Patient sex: M
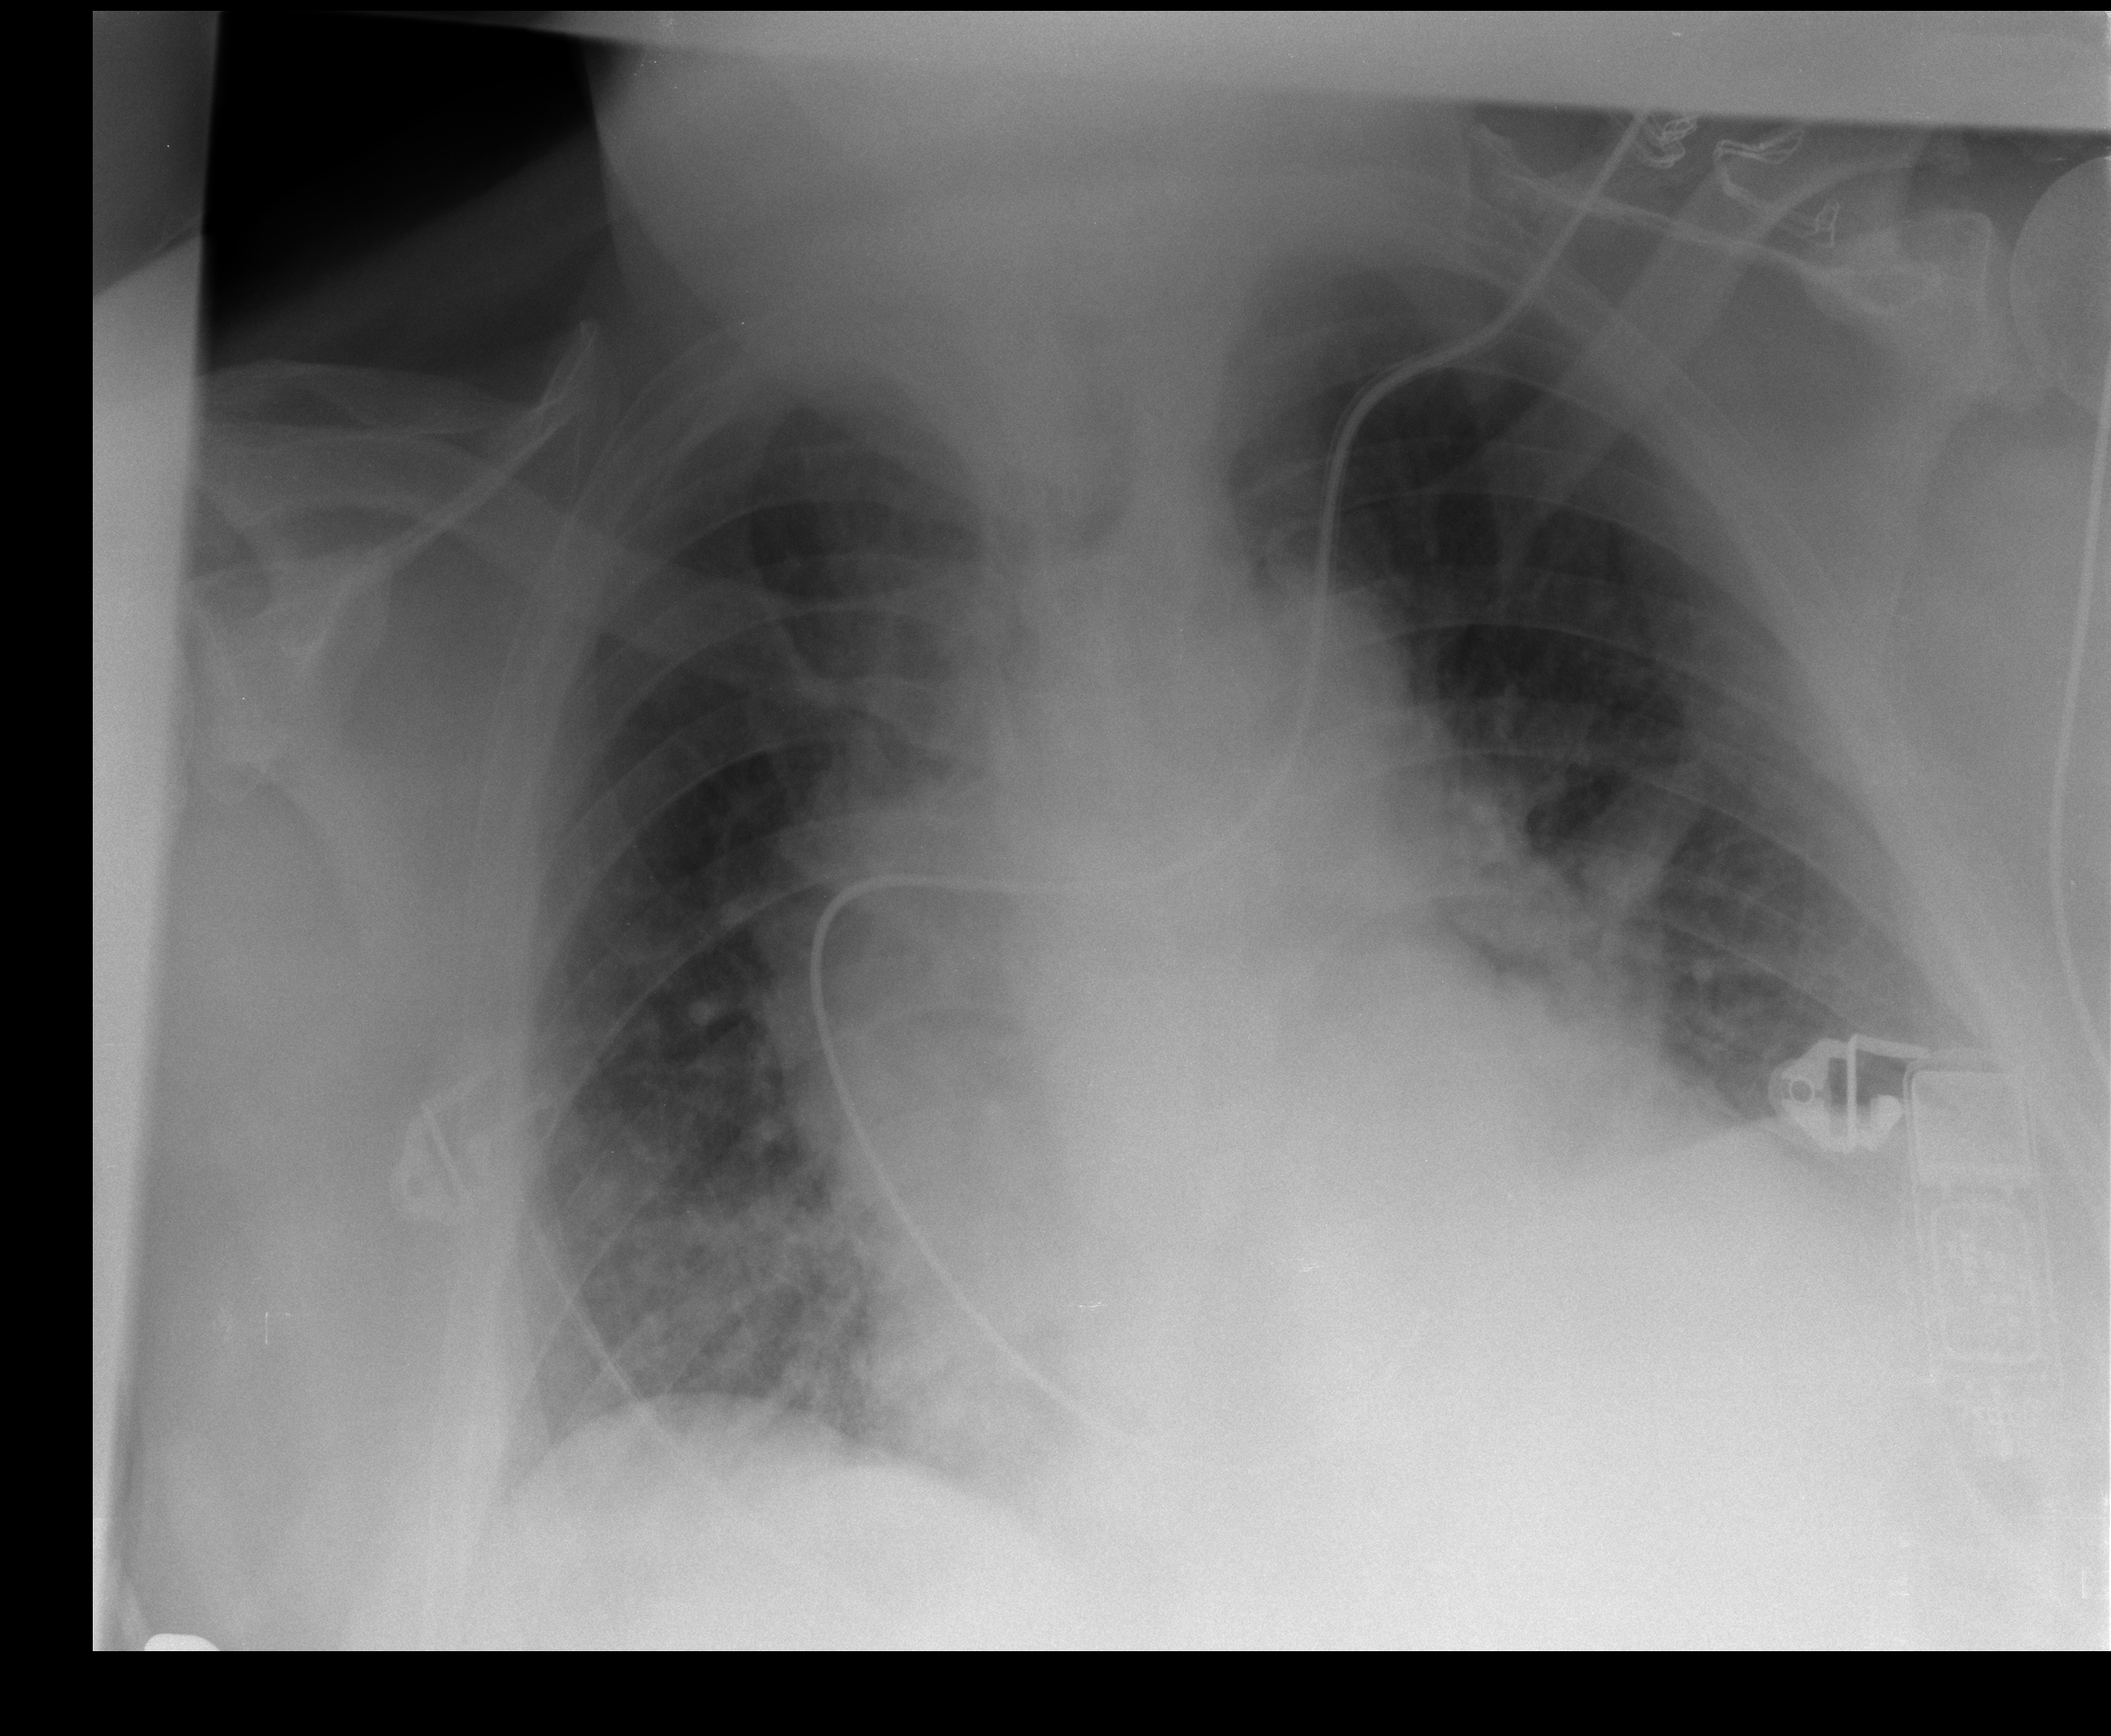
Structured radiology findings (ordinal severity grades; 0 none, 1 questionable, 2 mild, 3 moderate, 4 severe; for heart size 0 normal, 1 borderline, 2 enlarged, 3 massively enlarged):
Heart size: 2
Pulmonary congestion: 2
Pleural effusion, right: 0
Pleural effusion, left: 0
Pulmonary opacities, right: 1
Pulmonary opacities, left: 0
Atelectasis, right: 2
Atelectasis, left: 3